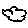
Label: cloud